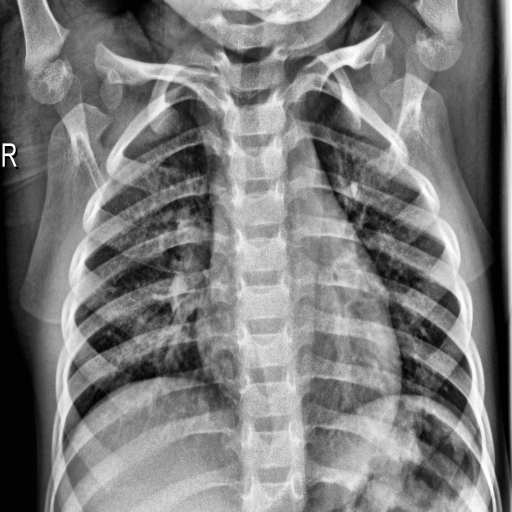
Finding: NORMAL